Question: in my layout page Cmenu visible fn 'Yii::app()->user->isAdmin()' is not working properly when i use 'Yii::app()->user->isAdmin()' in someother view it showing correct value but not working in layout.
my code in protected/views/layouts/main.php
'''
<?php $this->widget('zii.widgets.CMenu',array(
'items'=>array(
array('label'=>'Home', 'url'=>array('/site/index'),/*'visible'=>!Yii::app()->user->isGuest*/),
array('label'=>'Master','url'=>array('/site/master'),'visible'=>Yii::app()->user->isAdmin()),
array('label'=>'Transaction','url'=>array('/site/transaction'),'visible'=>Yii::app()->user->isAdmin()),
array('label'=>' Alotted Task','url'=>array('/site/alottedtask'),'visible'=>!Yii::app()->user->isGuest),
array('label'=>'Completed Task','url'=>array('/site/completedtask'),'visible'=>!Yii::app()->user->isGuest),
array('label'=>'Status Update', 'url'=>array('/site/statusupdate'),'visible'=>Yii::app()->user->isAdmin()),
array('label'=>'Login', 'url'=>array('/site/login'), 'visible'=>Yii::app()->user->isGuest),
array('label'=>'Logout ('.Yii::app()->user->name.')', 'url'=>array('/site/logout'), 'visible'=>!Yii::app()->user->isGuest)
),
)); ?>
'''
it showing the error like
> Trying to get property of non-object
My error page 'http://localhost/tracktest/index.php'

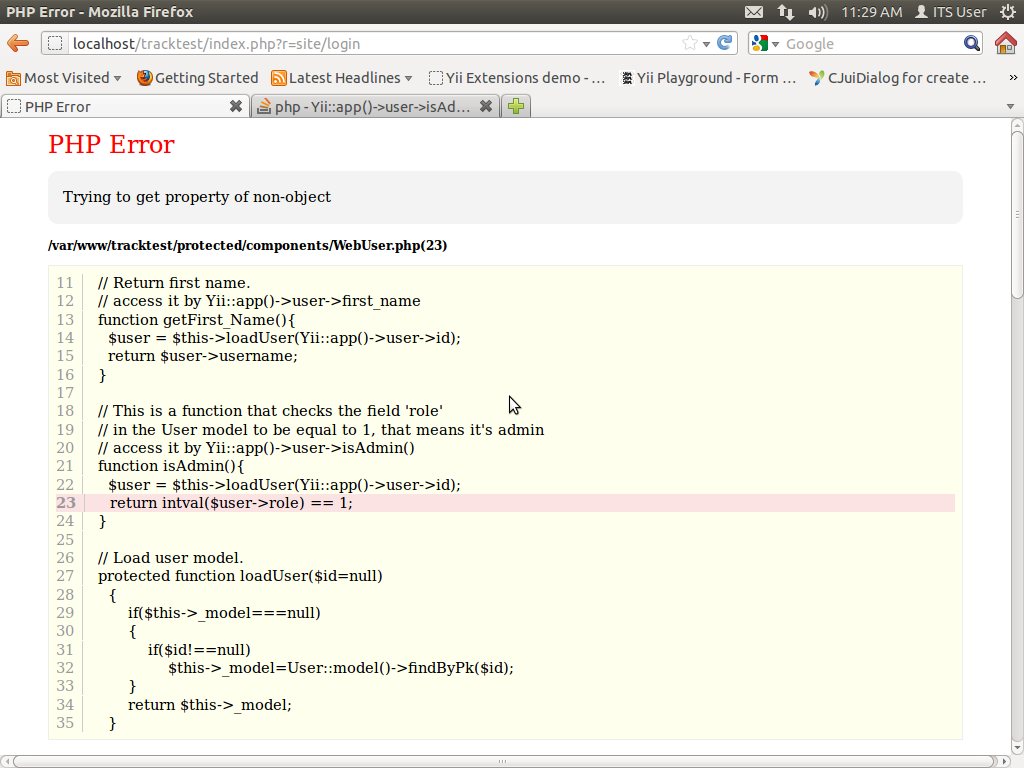
Answer: So this is the code that is throwing the "non-object" error:
'''
return intval($user->role) == 1;
'''
This means that when PHP is trying to get the 'role' attribute of the '$user' object, '$user' is not actually an object. Looking at your code, this means that either 'loadUser()' is not working correctly, or 'Yii::app()->user->id' is not returning the user ID.
To test this, I would add this to your function so some test variables will be printed out:
'''
function isAdmin() { // this should say "public function", btw
$testId = Yii::app()->user->id;
echo $testId;
print_r(User::model()->findByPk($testId));
die();
}
'''
This should let you see if you are getting the user ID, and if the user if being loaded properly.
Good luck!